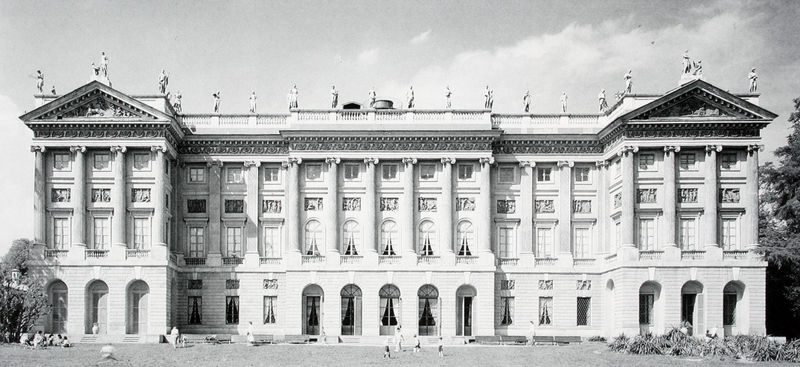
Titel: Gartenfassade
Künstler: Leopoldo Pollack
Standort: Mailand
Institution: Villa Reale
Schlagwörter: baum, himmel, bäume, menschen, fenster, grau, säule, säulen, dach, gebäude, haus, rasen, schloss, wiese, wand, architektur, busch, gebüsch, sonne, klassizismus, personen, front, garten, statue, relief, bogen, fassade, türen, giebel, mauer, pilaster, figuren, rundbogen, vorhänge, foto, fotografie, bögen, palast, balustrade, schwarzweiß, arkaden, kapitelle, gesims, skulpturen, statuen, voluten, ionisch, griechisch, ballustrade, dorisch, stockwerke, geometrie, attika, säulenordnung, dorische kapitelle, tempelmotiv, menschne, gartenseite, prunkvoll, prunkbau, kleinsteinbogen